Interaction volume radius: 10 \u00c5
Interaction volume height: 15 \u00c5
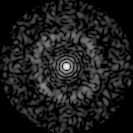
Disorder parameter: 0.7848